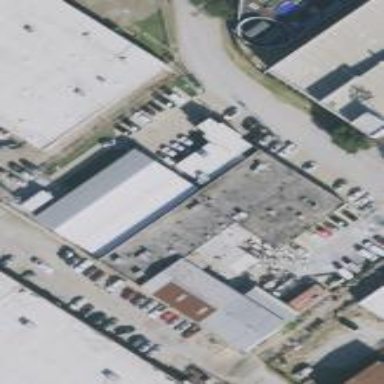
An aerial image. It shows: Commercial building.